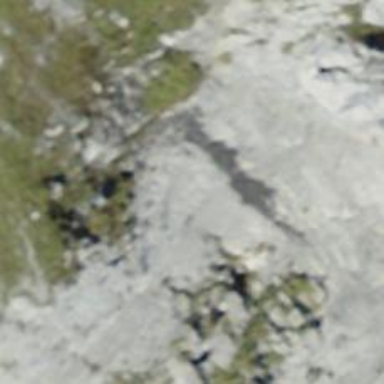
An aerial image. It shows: Cliff in nature.